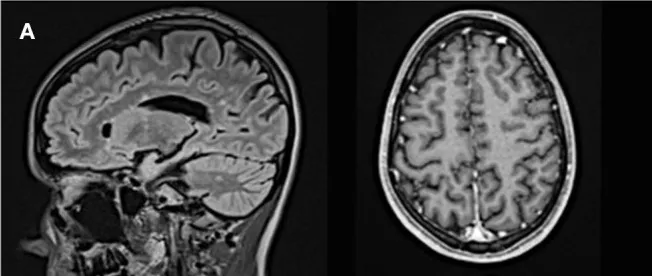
MR-imaging during disease course. Sagittal FLAIR- and axial T1 gadolinium sequences. (A) Moderate lesion load under fingolimod treatment.
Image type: radiology (mri)